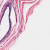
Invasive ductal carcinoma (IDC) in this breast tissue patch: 0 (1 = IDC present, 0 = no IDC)